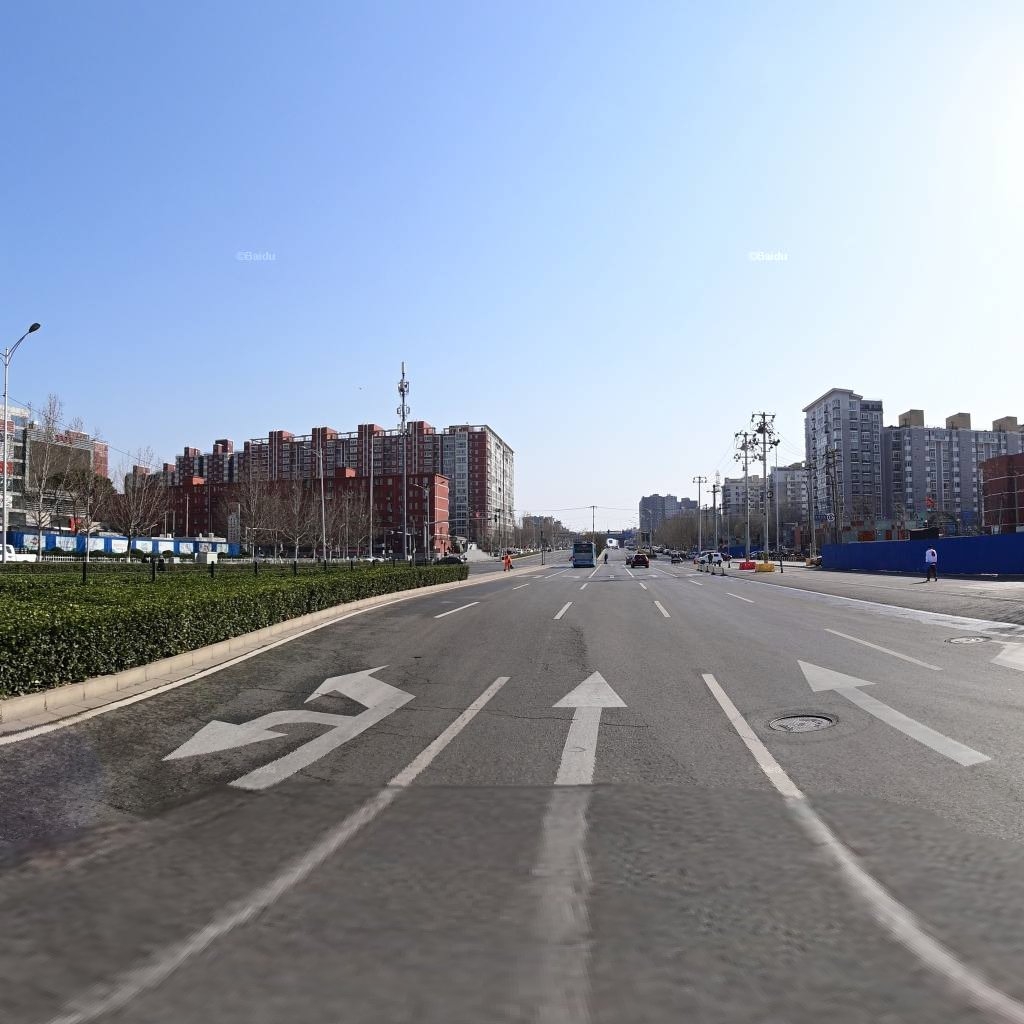
Region: Haidian
Road damage annotations: transverse crack, transverse crack, manhole cover, manhole cover